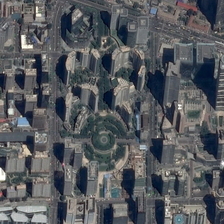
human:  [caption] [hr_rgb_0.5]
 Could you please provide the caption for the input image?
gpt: these tall buildings are the economic center of the city .

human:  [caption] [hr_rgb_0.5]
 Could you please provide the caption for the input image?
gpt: these tall buildings are surrounded by many plants .

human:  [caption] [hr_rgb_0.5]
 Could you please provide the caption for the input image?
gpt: these tall buildings are the economic center of the city .

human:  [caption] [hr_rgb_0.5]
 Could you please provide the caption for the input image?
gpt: these tall buildings are surrounded by many plants .

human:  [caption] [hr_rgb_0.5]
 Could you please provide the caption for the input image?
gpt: these tall buildings are the economic center of the city .